Aerial crown-view tile of a tropical tree (Barro Colorado Island, Panama), acquired 20250124:
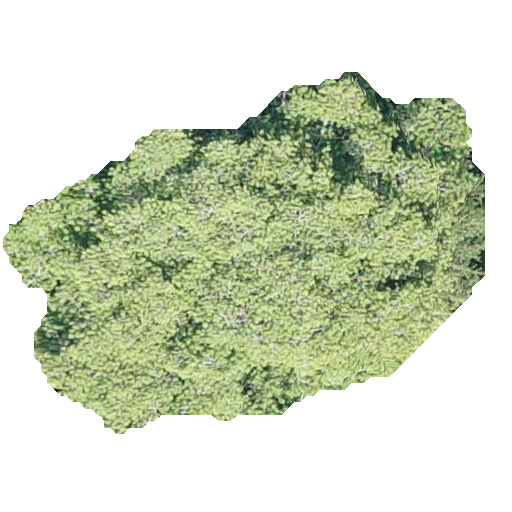
Species: Virola surinamensis
GBIF accepted scientific name: Virola surinamensis
Crown area: 177.191 m²